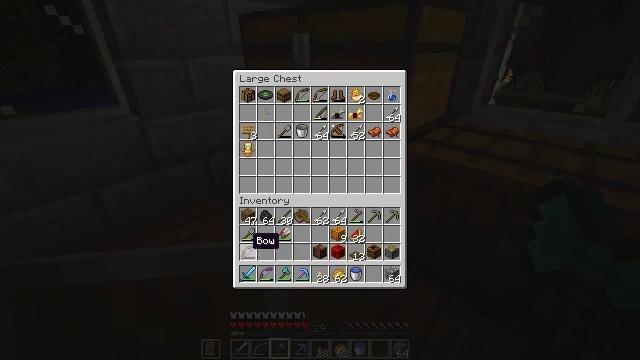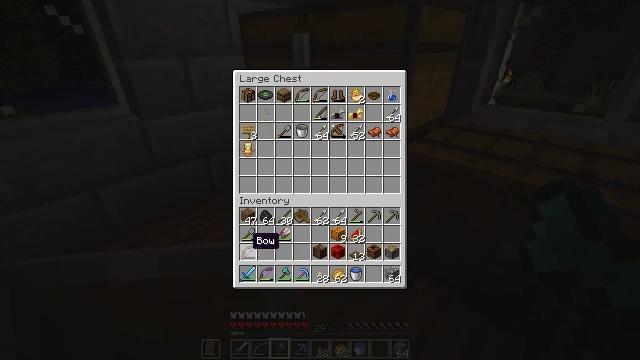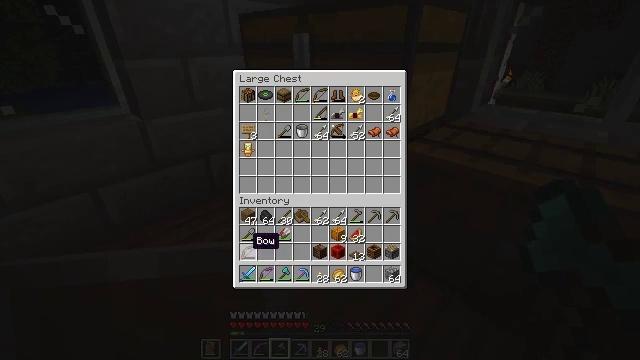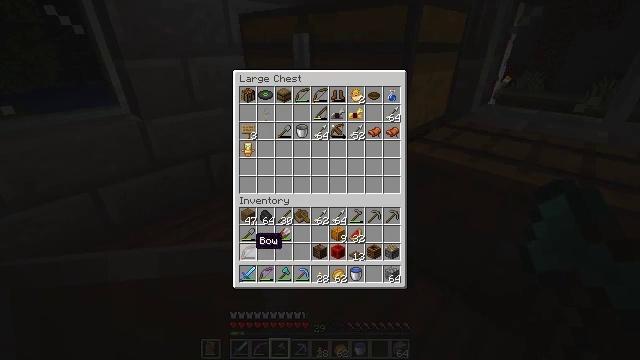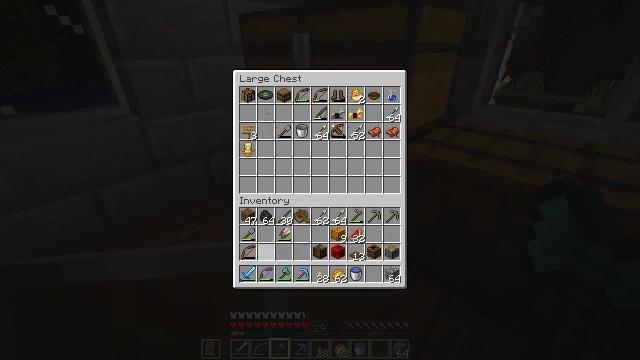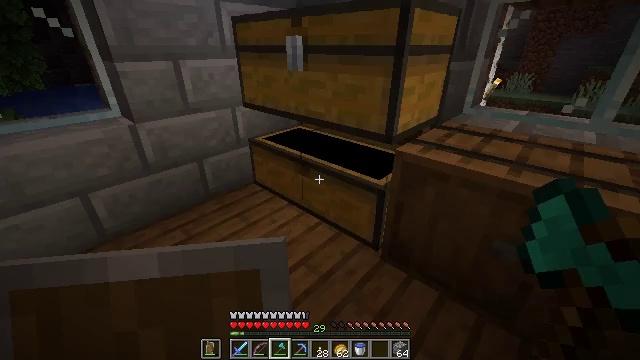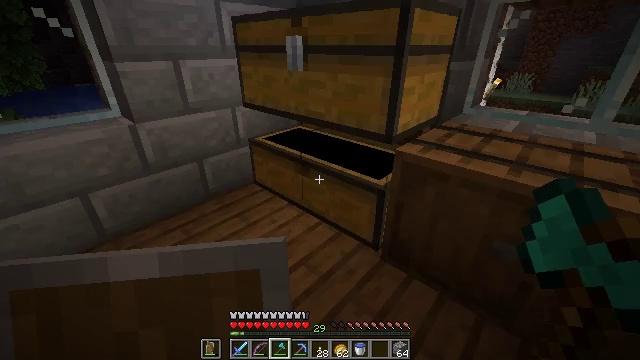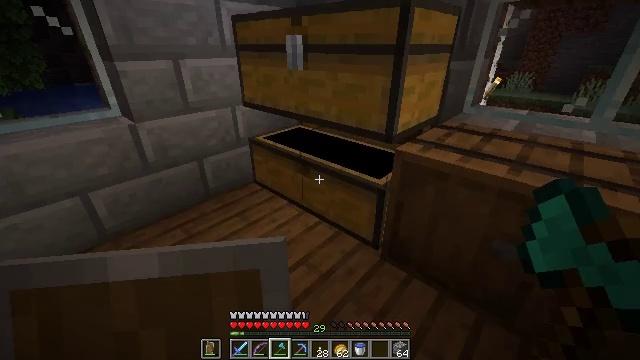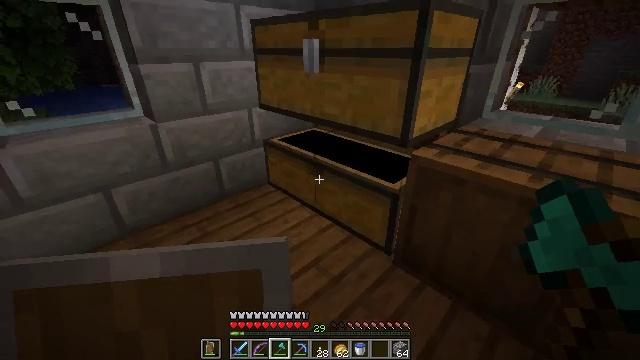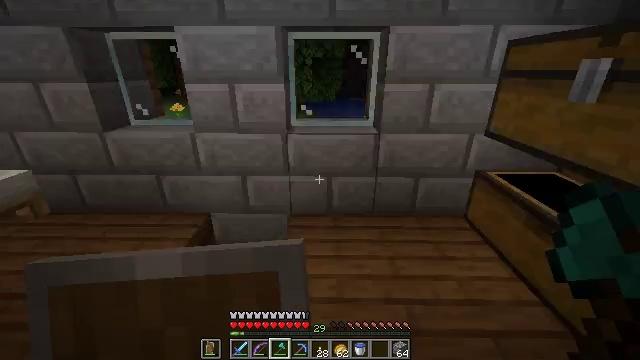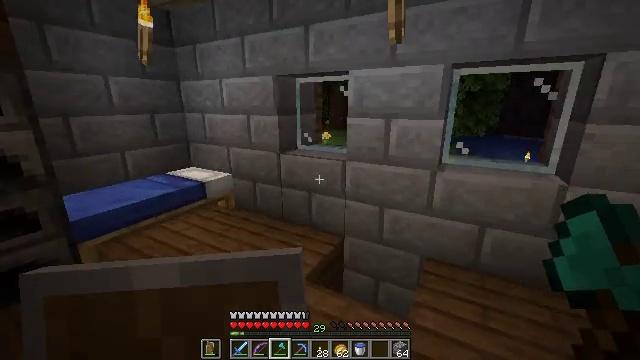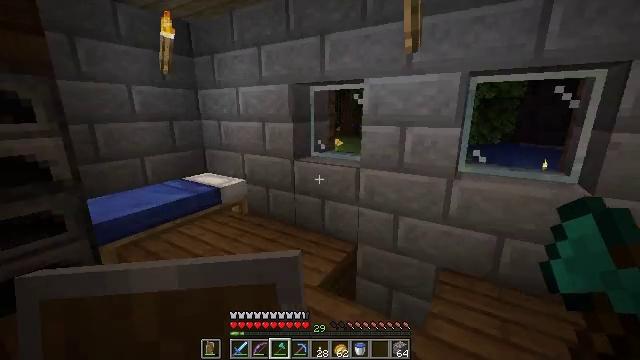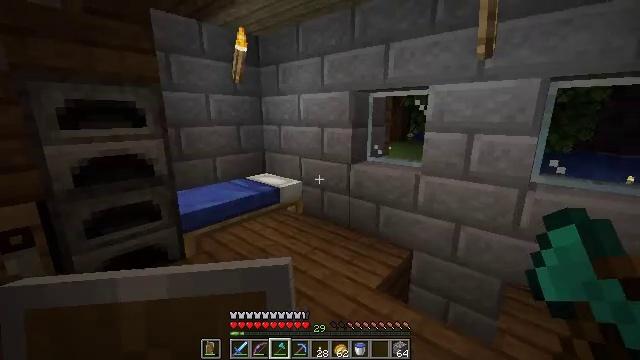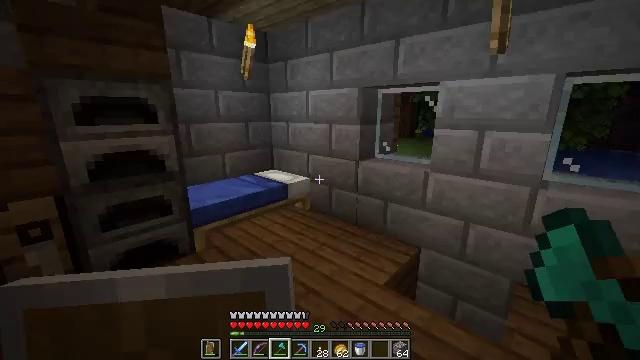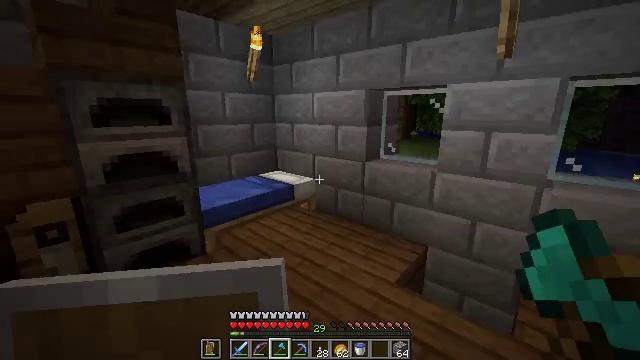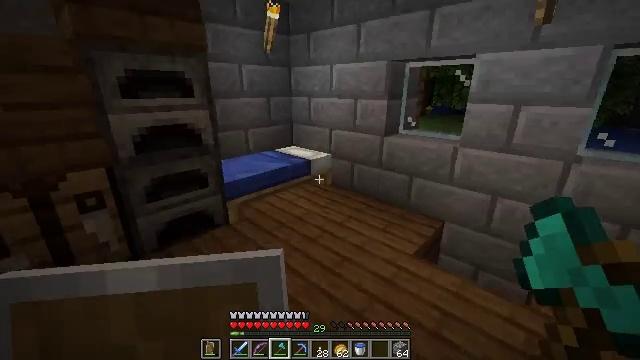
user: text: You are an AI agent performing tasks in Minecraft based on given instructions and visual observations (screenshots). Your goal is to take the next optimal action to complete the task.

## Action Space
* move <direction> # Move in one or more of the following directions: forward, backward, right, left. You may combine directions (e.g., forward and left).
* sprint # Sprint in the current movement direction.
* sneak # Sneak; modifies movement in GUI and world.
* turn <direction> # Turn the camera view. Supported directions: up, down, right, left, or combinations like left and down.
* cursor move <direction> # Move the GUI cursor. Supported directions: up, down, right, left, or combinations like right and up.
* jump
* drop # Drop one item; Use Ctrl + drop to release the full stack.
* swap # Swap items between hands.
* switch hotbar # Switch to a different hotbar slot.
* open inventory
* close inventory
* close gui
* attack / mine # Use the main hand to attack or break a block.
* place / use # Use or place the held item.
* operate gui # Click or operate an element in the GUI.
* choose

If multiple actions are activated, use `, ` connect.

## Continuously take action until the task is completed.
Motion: motion action
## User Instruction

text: Open the crafting table to craft redstone.
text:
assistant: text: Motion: no_op
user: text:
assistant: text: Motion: no_op
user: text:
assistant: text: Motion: no_op
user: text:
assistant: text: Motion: cursor move right
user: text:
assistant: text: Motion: cursor move right
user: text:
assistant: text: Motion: close gui
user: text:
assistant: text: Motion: no_op
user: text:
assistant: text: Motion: turn left
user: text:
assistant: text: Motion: move left, turn left and up
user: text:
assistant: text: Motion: move left, turn left and up
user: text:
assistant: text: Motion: move back and move left, turn left and up
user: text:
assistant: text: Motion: move back and move left, turn left
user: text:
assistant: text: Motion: move left, turn left
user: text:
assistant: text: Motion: turn right
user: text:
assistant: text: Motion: turn left and down
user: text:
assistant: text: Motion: turn left and down
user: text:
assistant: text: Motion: turn left and down
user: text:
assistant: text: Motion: turn left
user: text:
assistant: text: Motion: no_op
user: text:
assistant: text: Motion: no_op
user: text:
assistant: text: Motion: no_op
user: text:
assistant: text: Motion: no_op
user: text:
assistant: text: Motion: turn right
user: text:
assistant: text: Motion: no_op
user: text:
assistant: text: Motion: turn up
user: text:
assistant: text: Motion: no_op
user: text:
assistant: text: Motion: no_op
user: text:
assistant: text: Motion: no_op
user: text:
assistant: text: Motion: use / place
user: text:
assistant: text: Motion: use / place